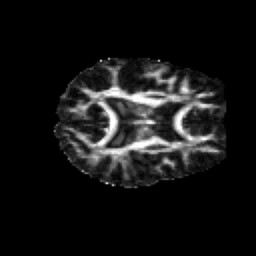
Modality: FA
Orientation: axial
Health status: healthy
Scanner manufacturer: siemens
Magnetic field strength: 3 T
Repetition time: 12 s
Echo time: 0.092 s